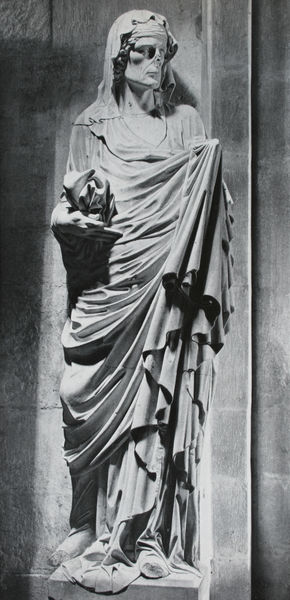
Titel: Elisabeth
Standort: Bamberg
Institution: Dom
Schlagwörter: hand, kopf, mann, schatten, weiß, finger, frau, grau, holz, kleid, marmor, nase, pfeiler, schwarz, säule, schleier, alt, wand, architektur, arm, augen, falten, gesicht, sockel, stehen, stein, hals, kirche, figur, gewand, mantel, stoff, gotik, kinn, locken, skulptur, statue, kopfbedeckung, fassade, alter mann, mauer, kopftuch, detail, lciht, faltenwurf, plastik, podest, foto, fotografie, photographie, nische, fuss, religion, schwarzweiss, photo, heiliger, heilige, verhüllt, alte frau, sakral, kapuze, kirhce, gewände, spätgotik, skuptur, wandskulptur, gewad, ohne nase, s schwung, nase kaputt